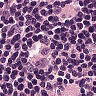
Metastatic tissue present: yes